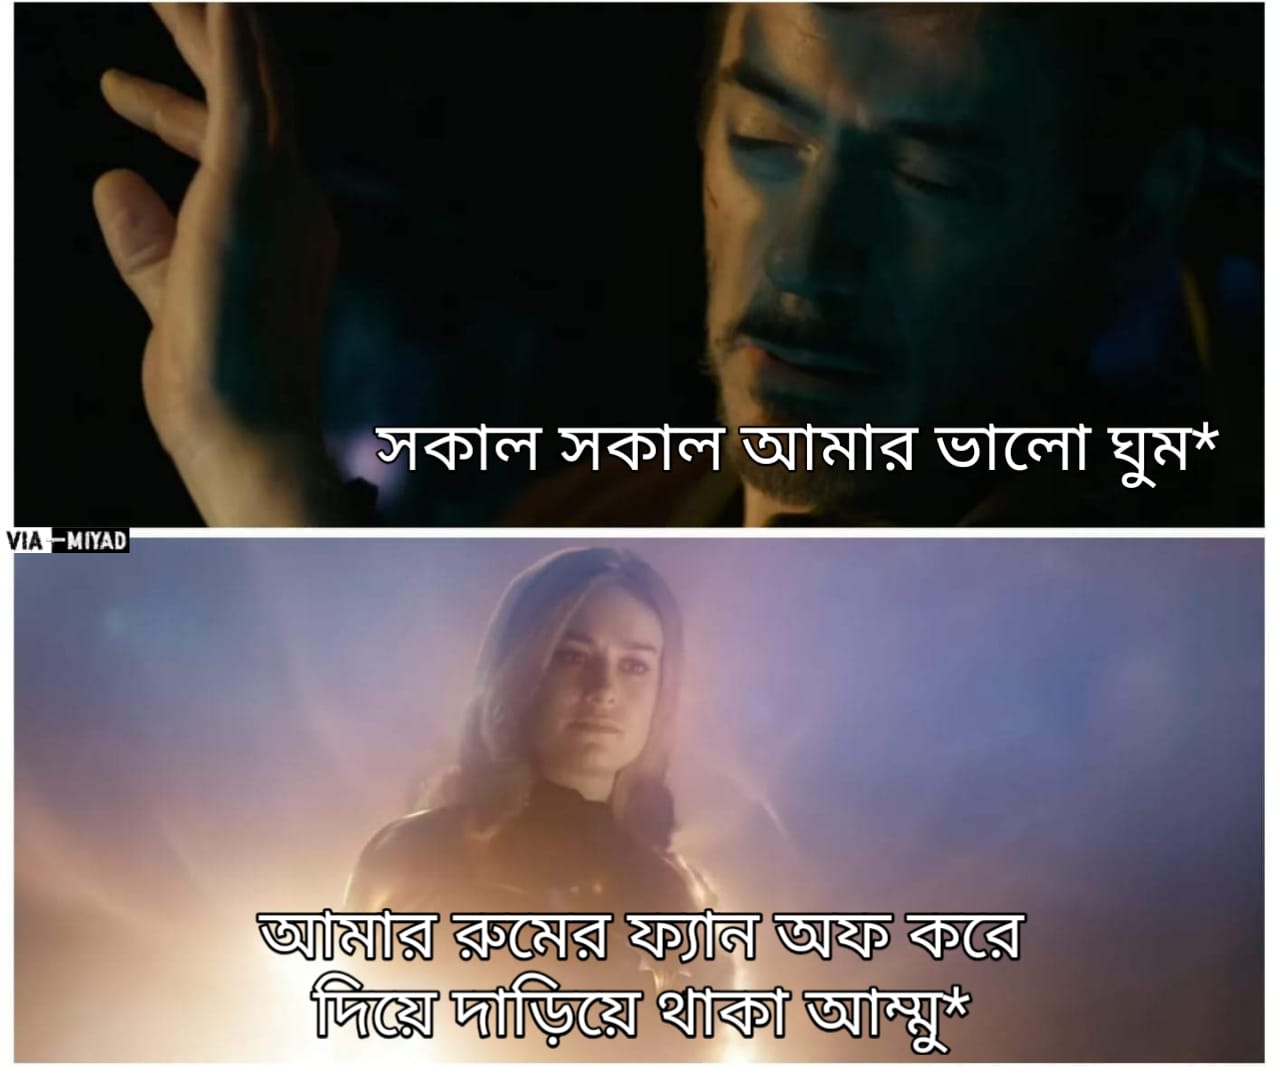
Caption: সকাল সকাল আমার ভালো ঘুম *     আমার রুমের ফ্যান অফ করে দিয়ে দাঁড়িয়ে থাকা আম্মু*
Label: non-hate